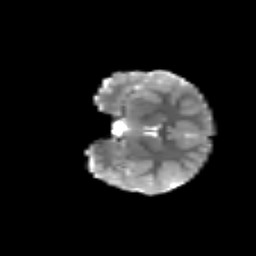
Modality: T2w
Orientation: coronal
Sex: female
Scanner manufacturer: siemens
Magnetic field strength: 3 T
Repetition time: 5 s
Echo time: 0.071 s